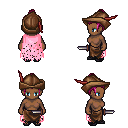
a pixel art fantasy rpg character, female body template, human, dark skin, pink tattered cape, robe skirt, pink short topknot hairstyle, leather cap, ghillies, dagger, four views (front, back, left, right), 2x2 character sprite sheet, small pixel art, hard edges, no anti-aliasing